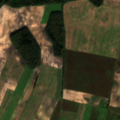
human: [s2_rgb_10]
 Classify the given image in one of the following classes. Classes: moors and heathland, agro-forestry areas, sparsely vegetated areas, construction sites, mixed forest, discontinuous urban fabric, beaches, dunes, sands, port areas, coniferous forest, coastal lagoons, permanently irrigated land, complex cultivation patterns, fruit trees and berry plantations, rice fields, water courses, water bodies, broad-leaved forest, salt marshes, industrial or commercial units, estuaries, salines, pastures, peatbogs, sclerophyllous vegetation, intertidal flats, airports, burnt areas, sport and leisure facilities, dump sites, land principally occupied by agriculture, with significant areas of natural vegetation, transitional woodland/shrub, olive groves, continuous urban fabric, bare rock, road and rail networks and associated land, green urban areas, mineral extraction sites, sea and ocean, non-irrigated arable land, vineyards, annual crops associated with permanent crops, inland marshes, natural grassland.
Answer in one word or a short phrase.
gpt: non-irrigated arable land, land principally occupied by agriculture, with significant areas of natural vegetation, broad-leaved forest, mixed forest, transitional woodland/shrub